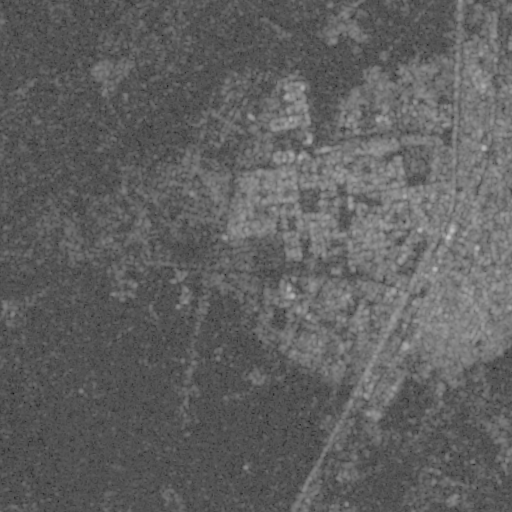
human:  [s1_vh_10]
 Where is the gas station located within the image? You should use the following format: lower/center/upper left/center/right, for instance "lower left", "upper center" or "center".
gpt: The gas station is located in the lower right of the image.
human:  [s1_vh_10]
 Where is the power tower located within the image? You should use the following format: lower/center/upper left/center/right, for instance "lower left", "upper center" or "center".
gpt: The power tower is located in the upper left of the image.
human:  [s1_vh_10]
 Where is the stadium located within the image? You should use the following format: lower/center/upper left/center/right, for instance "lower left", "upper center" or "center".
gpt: The stadium is located in the upper right of the image.
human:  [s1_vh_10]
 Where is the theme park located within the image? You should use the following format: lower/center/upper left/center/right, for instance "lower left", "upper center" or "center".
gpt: The theme park is located in the upper right of the image.
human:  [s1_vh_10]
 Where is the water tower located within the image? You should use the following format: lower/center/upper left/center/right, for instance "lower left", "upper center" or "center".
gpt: The water tower is located in the upper right of the image.
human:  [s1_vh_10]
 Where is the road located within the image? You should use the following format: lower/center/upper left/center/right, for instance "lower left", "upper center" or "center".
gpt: There is no road in the image.

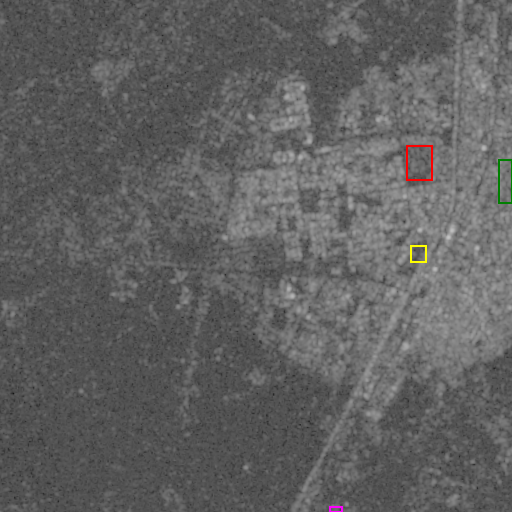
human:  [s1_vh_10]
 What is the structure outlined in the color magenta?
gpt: The structure outlined in magenta is a gas station.
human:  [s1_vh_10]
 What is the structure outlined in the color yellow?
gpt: The structure outlined in yellow is a park.
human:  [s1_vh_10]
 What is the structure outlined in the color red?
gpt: The structure outlined in red is a stadium.
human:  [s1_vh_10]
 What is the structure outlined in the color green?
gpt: The structure outlined in green is a theme park.
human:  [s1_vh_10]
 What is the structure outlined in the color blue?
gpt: There is no blue outline.